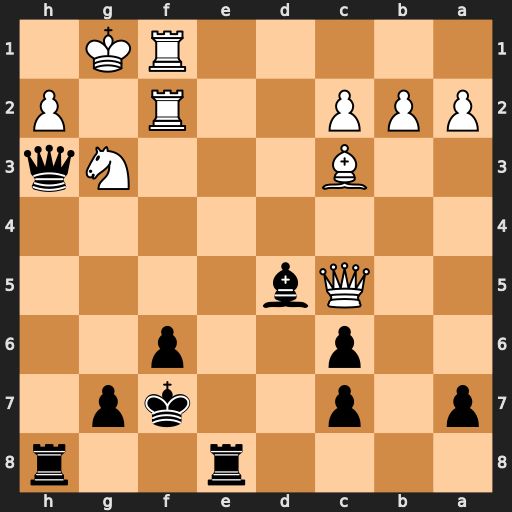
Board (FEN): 4r2r/p1p2kp1/2p2p2/2Qb4/8/2B3Nq/PPP2R1P/5RK1
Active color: b
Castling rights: -
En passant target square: -
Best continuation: Qxg3+ hxg3 Rh1#